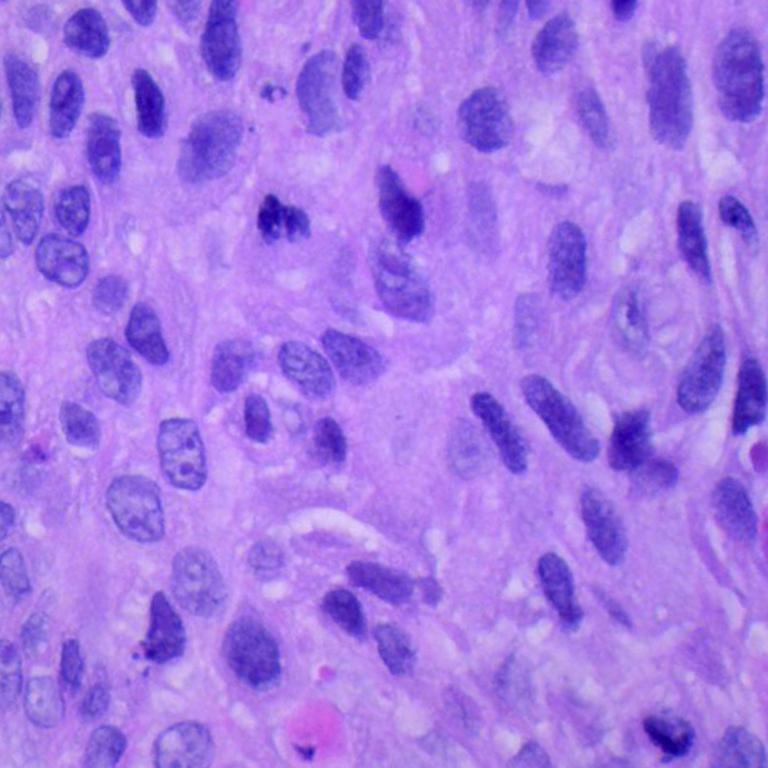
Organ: lung
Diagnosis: squamous carcinomas